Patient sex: F
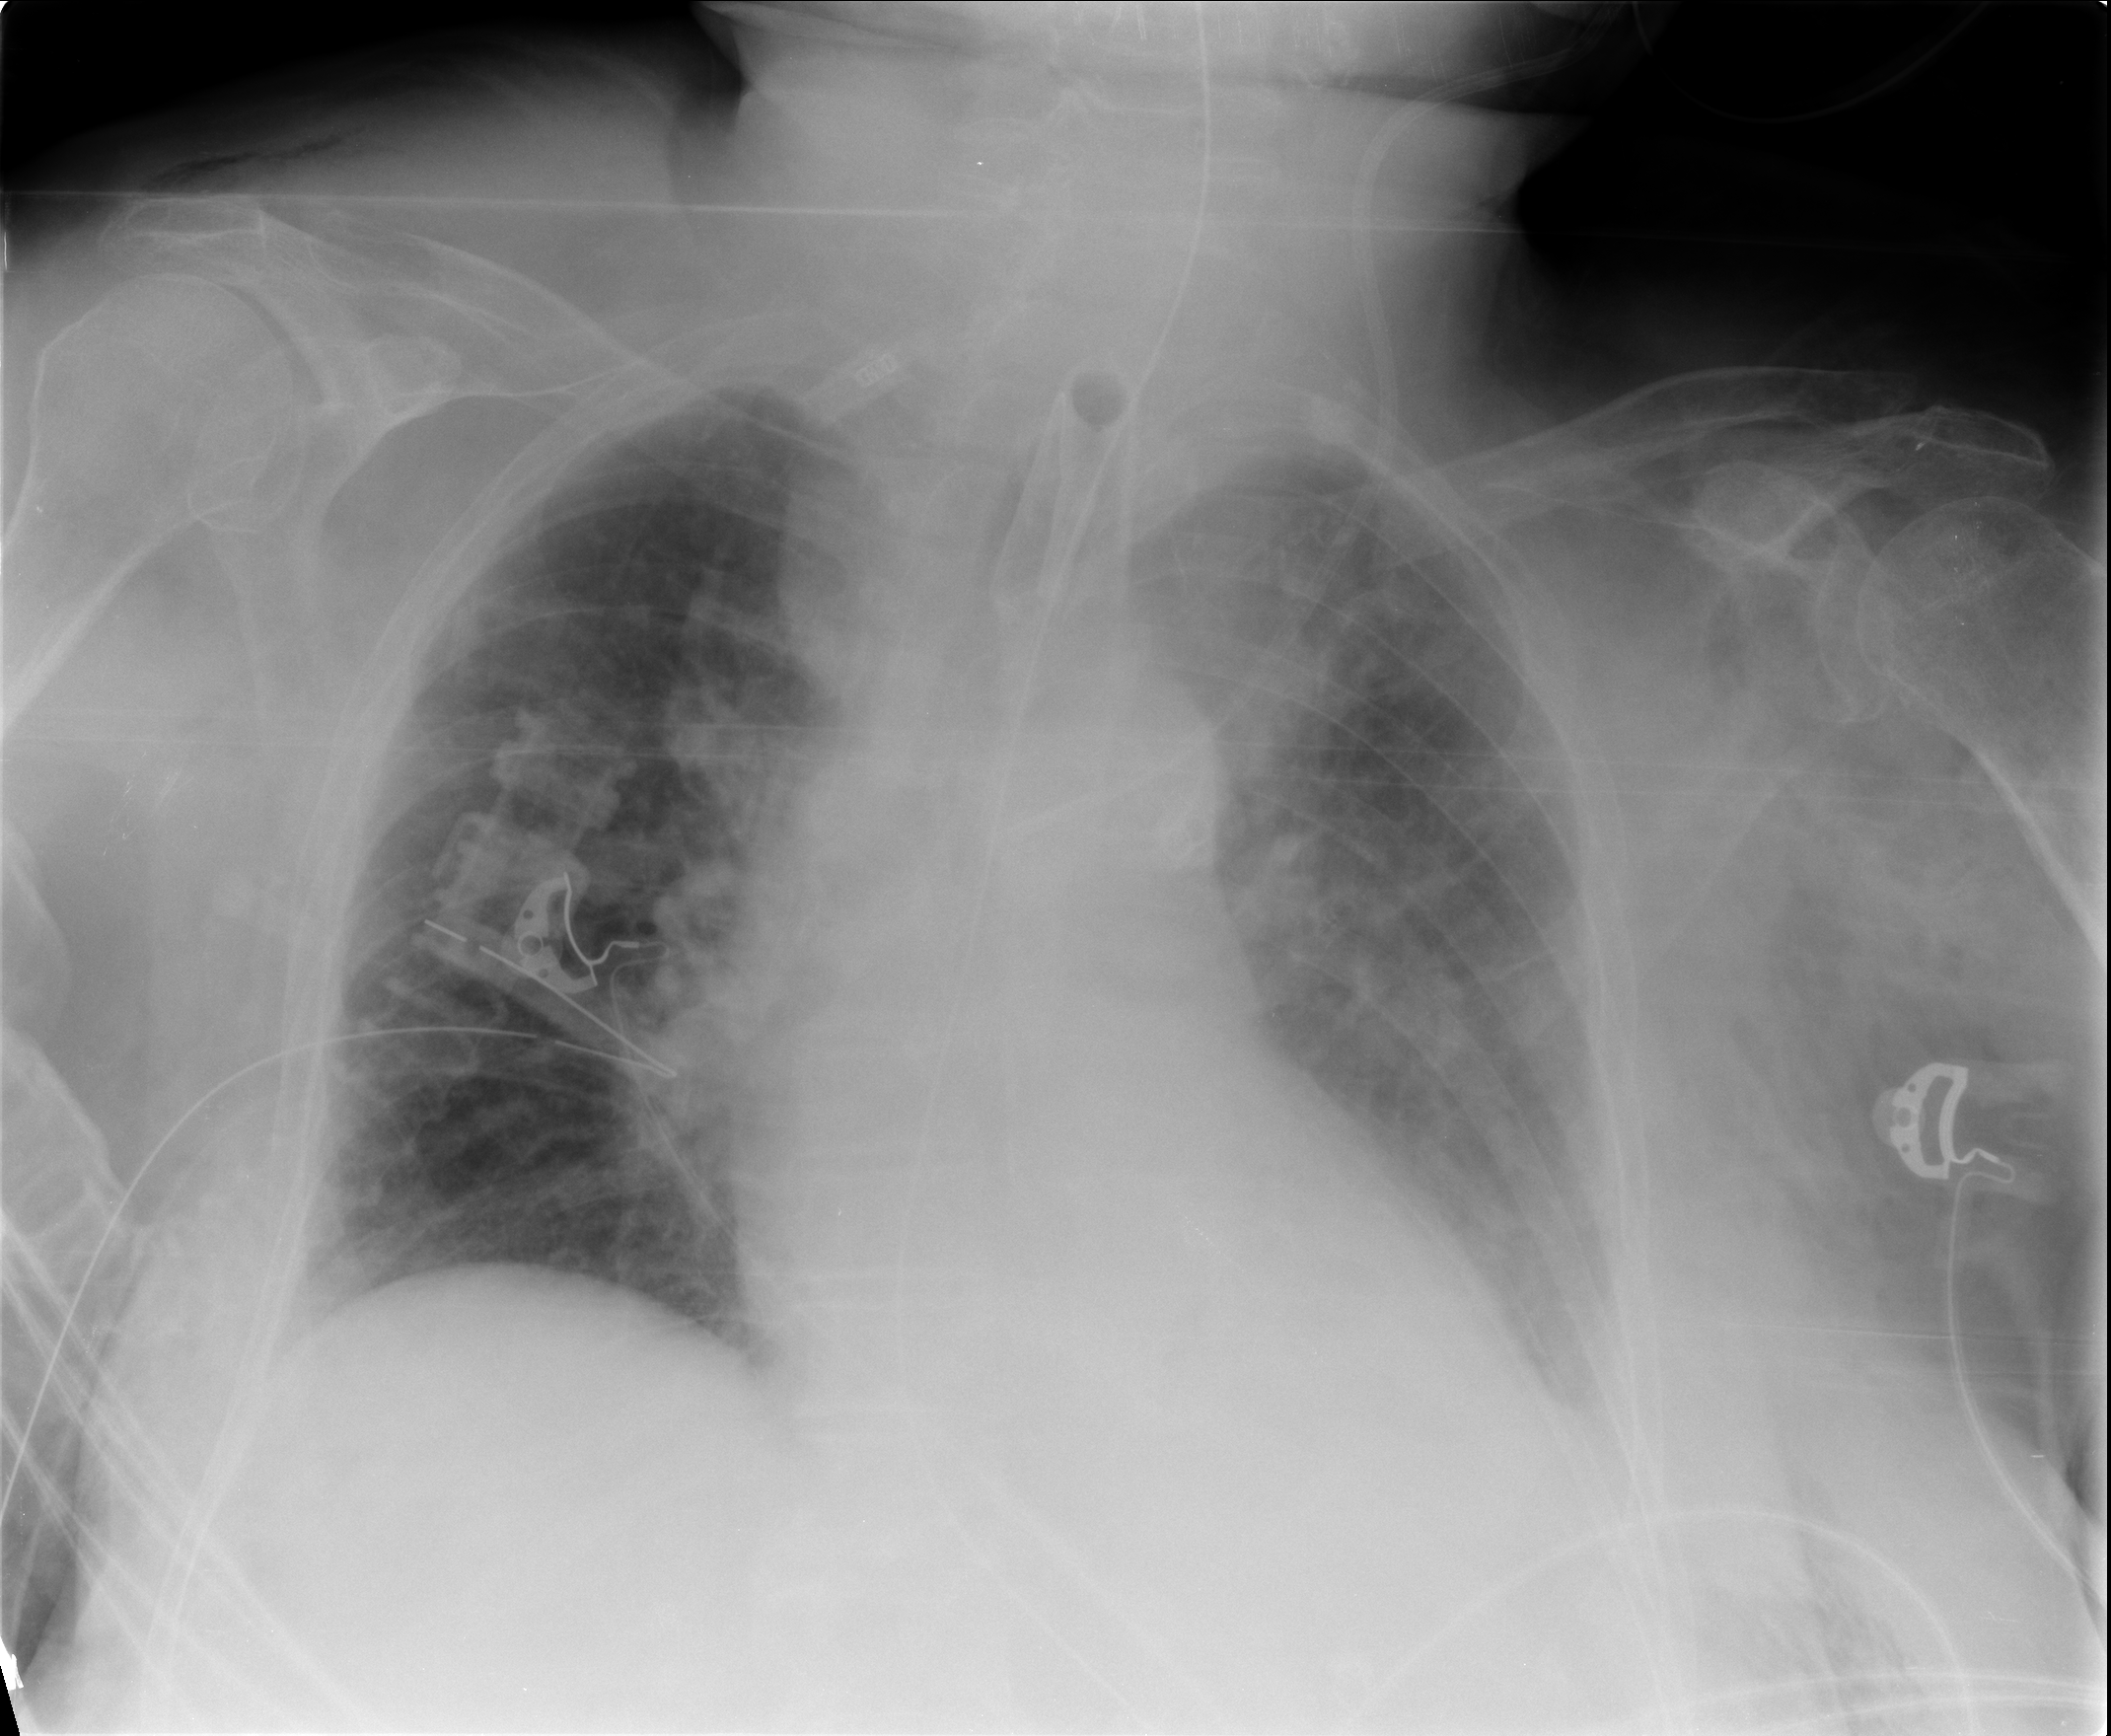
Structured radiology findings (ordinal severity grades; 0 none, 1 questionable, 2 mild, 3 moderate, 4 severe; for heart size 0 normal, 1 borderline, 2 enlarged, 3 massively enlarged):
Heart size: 0
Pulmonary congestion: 2
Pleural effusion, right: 0
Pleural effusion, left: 1
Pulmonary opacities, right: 0
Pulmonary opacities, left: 0
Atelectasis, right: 0
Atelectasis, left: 0